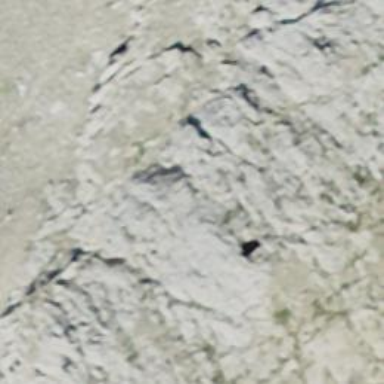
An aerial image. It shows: Cliff in nature.